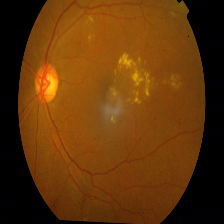
Diabetic retinopathy grade: Proliferative DR